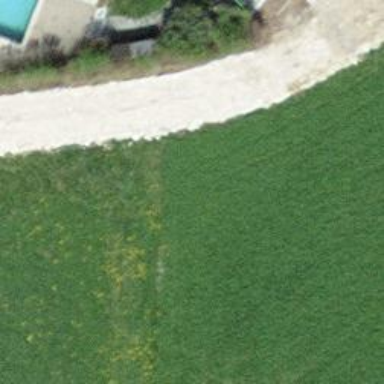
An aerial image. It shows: Track with grade5 tracktype.